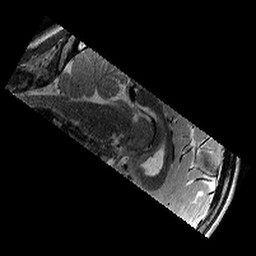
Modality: T2w
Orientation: sagittal
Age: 12
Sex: male
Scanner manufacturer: siemens
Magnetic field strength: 3 T
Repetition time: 9.23 s
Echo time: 0.067 s